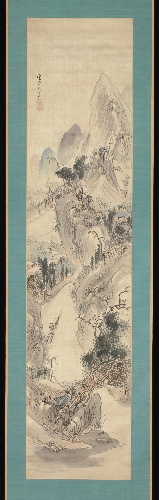
Artist: Kushiro Unsen
Artist bio: Japanese, 1759–1811
Date: 18th–19th century
Object type: Hanging scroll
Classification: Paintings
Medium: Hanging scroll; ink and color on satin
Culture: Japan
Period: Edo period (1615–1868)
Dimensions: Image: 58 7/16 x 13 1/4 in. (148.4 x 33.7 cm)
Overall: 82 1/2 x 20 3/4in. (209.6 x 52.7cm)
Department: Asian Art
Credit line: The Harry G. C. Packard Collection of Asian Art, Gift of Harry G. C. Packard, and Purchase, Fletcher, Rogers, Harris Brisbane Dick, and Louis V. Bell Funds, Joseph Pulitzer Bequest, and The Annenberg Fund Inc. Gift, 1975
Accession year: 1975
Repository: Metropolitan Museum of Art, New York, NY
Tags: Landscapes